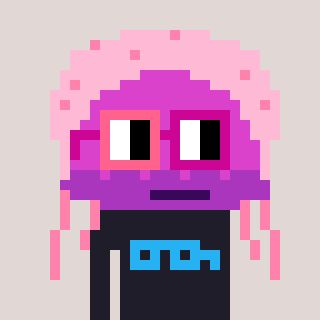
a pixel art character with square pink and red glasses, a jellyfish-shaped head and a grayscale-colored body on a warm background